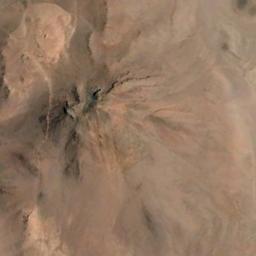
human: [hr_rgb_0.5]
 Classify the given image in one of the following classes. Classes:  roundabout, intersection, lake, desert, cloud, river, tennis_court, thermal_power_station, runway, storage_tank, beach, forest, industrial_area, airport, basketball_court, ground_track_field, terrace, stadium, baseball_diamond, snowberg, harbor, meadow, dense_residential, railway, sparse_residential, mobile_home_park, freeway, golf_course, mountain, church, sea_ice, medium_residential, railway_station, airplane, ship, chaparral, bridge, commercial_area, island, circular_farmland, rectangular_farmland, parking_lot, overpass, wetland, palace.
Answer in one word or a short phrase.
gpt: mountain